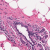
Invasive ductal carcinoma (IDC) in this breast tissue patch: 0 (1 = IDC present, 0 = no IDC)